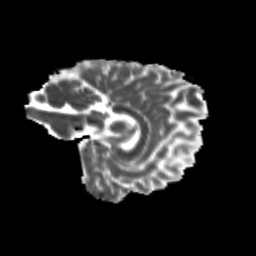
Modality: MD
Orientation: sagittal
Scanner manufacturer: siemens
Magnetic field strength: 3 T
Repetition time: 9.2 s
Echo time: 0.084 s